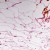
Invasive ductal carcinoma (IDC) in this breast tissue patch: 0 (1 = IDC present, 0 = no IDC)